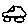
Label: car